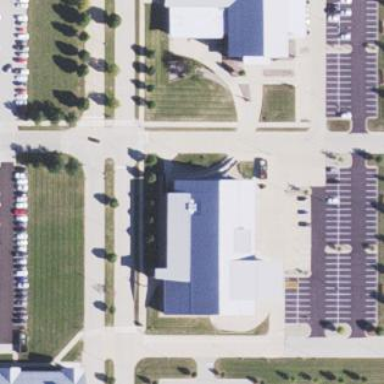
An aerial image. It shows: College building.